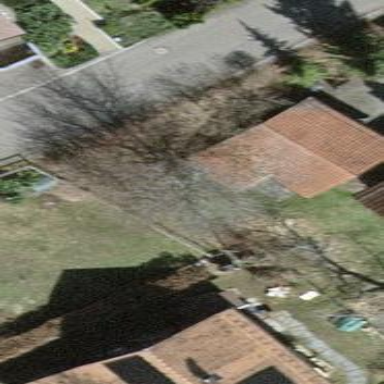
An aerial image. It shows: Garage building.